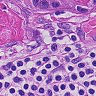
Metastatic tissue present: yes